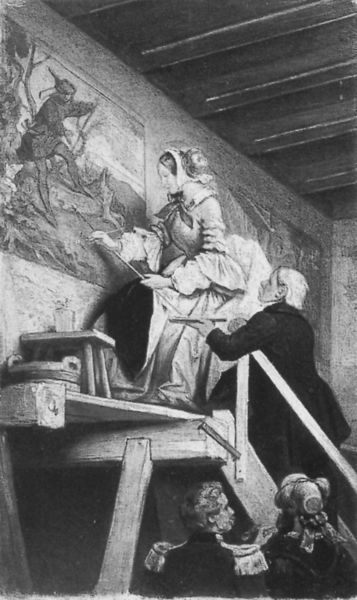
Titel: Die Herzogin von Orleans und Schwind
Künstler: Moritz Schwind
Institution: Berlin, Staatliche Museen - Preußischer Kulturbesitz
Schlagwörter: gemälde, mann, frauen, menschen, frau, holz, kleid, männer, tisch, zeichnung, haube, malerei, wand, schale, decke, paar, stock, lehrer, zuschauer, hocker, schemel, romantik, leiter, treppe, wandgemälde, wandmalerei, atelier, maler, malerin, staffelei, korb, balken, galerie, gerüst, radierung, künstler, militär, uniform, kunst, künstlerin, malen, palette, pinsel, wanne, biedermeier, jäger, zeichnen, trog, fresko, grahik, balkendecke, malend, 19.jahrhundert, malering, kunt, pinesel, bohlenbalkendecke